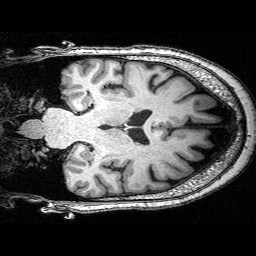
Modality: T1w
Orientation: coronal
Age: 58
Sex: female
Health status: ill
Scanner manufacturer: siemens
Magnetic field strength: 3 T
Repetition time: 0.0025 s
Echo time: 0.00336 s